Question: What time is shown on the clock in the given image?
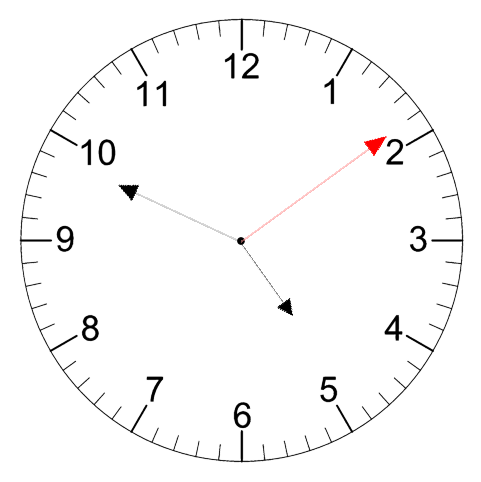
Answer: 04:49:09